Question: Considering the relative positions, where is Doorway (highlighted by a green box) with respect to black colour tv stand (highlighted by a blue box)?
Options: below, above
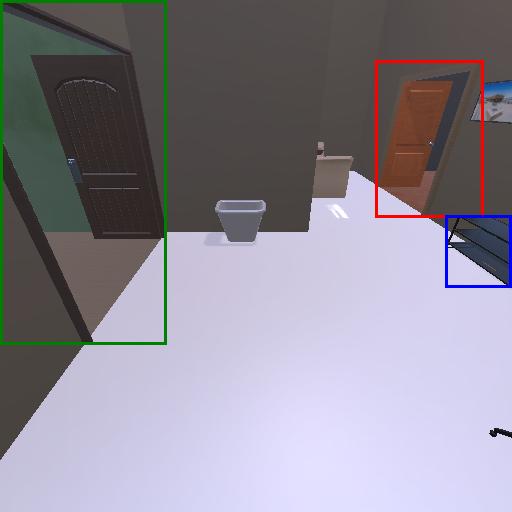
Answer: below